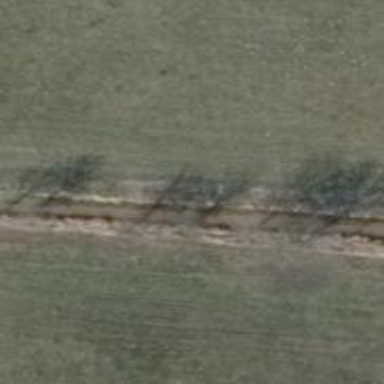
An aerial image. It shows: Row of deciduous broadleaved trees.